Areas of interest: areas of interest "Art Gallery"
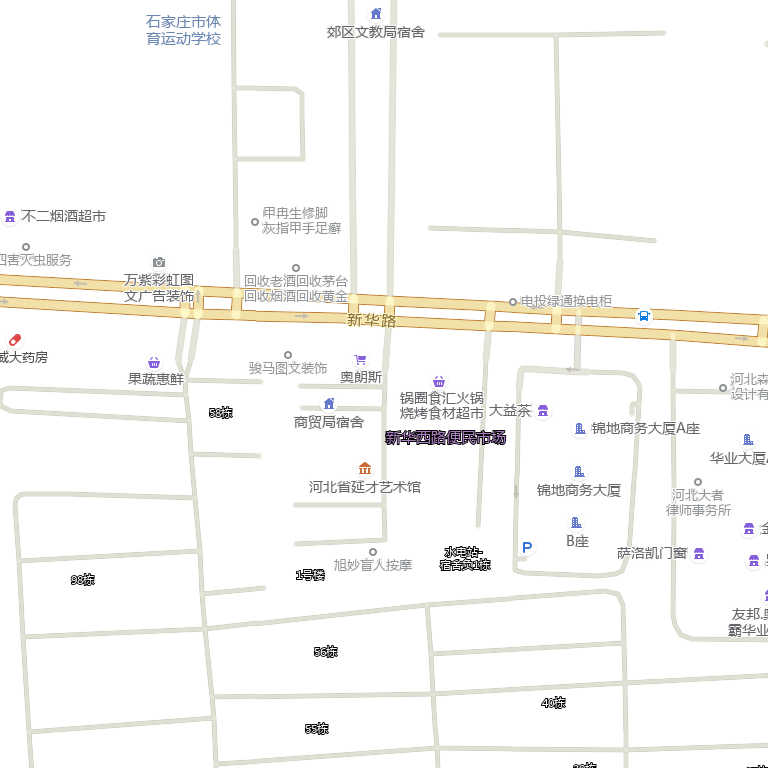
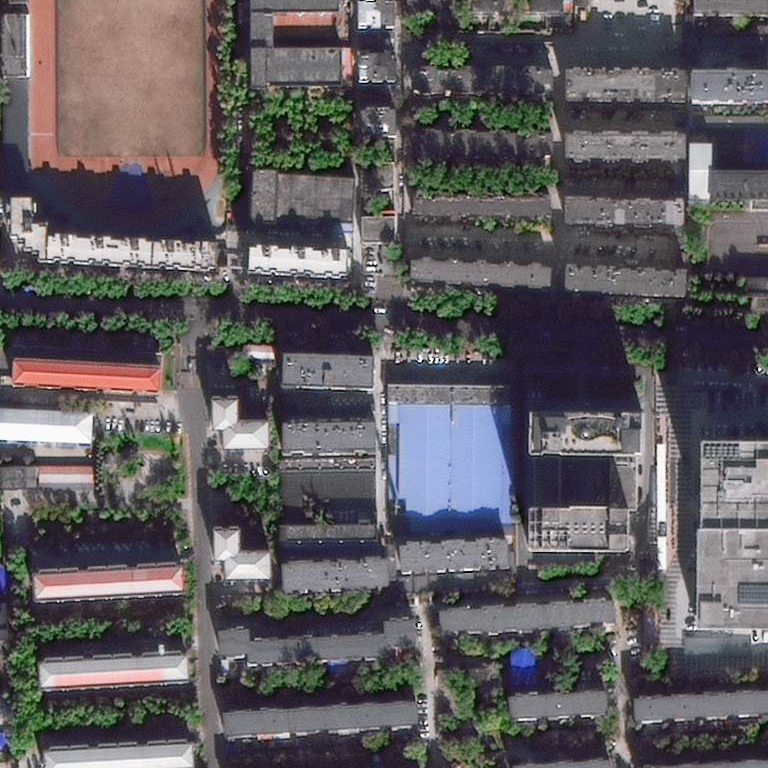